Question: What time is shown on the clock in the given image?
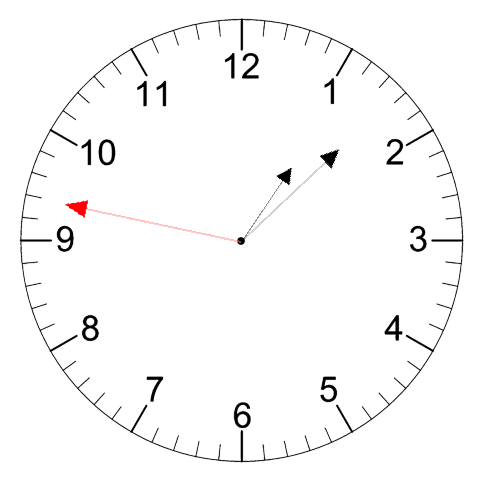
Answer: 01:07:47